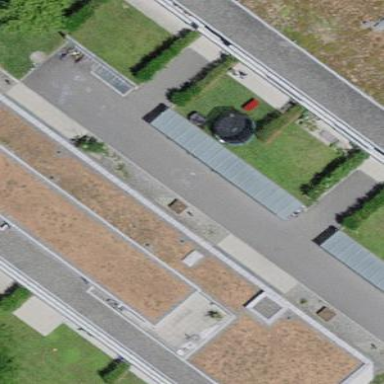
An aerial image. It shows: Bicycle parking area.